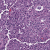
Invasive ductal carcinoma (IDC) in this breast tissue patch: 1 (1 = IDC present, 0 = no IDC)